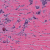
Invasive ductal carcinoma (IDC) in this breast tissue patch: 0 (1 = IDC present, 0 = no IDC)